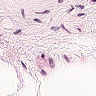
Metastatic tissue present: no